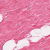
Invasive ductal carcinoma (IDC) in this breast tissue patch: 0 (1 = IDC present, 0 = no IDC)